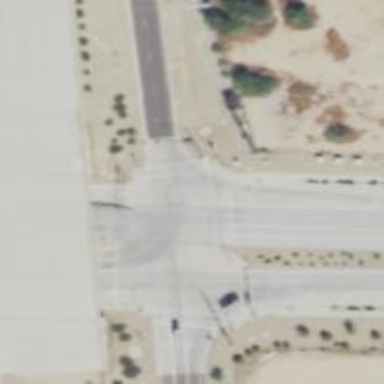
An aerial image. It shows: Solid stop line on the road marking.